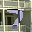
Label: 7